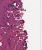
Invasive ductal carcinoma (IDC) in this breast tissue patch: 0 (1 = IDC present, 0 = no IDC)